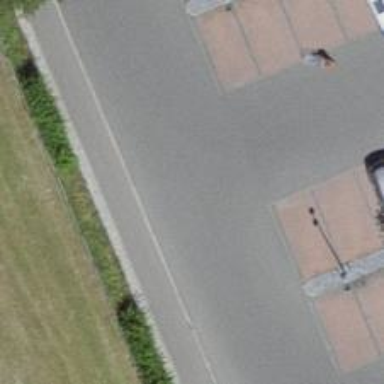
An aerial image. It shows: Asphalt parking aisle designated as service road.